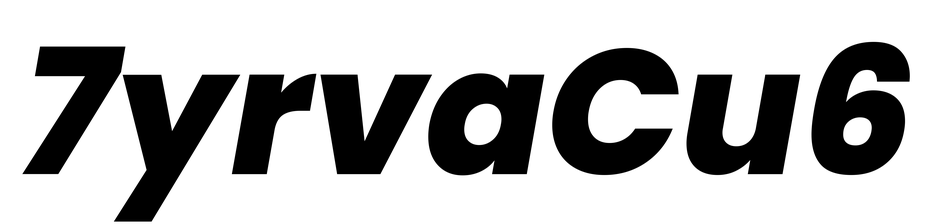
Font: Poppins-ExtraBoldItalic